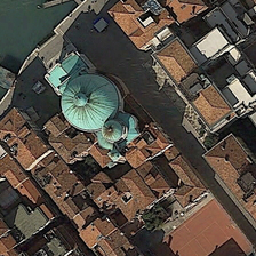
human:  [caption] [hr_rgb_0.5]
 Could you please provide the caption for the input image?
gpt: The blue church is surrounded by dark buildings and dark green rivers

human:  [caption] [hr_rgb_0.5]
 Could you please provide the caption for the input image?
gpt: The blue church is surrounded by a yellow building and a dark green river.

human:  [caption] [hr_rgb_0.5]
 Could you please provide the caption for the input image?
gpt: A blu e church is surrounded by yellow buildings and a dark green river

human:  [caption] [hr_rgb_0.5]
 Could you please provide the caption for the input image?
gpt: A blue church is surrounded by yellow buildings and a dark green river

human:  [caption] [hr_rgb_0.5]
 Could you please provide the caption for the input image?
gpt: A blue church is surrounded by yellow buildings and a dark green river.